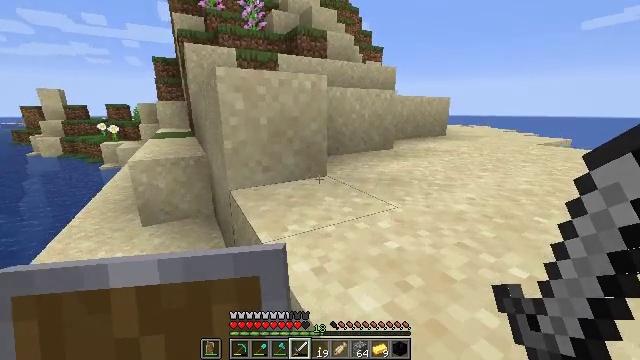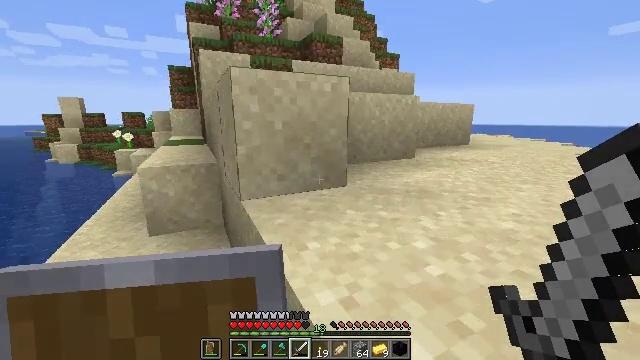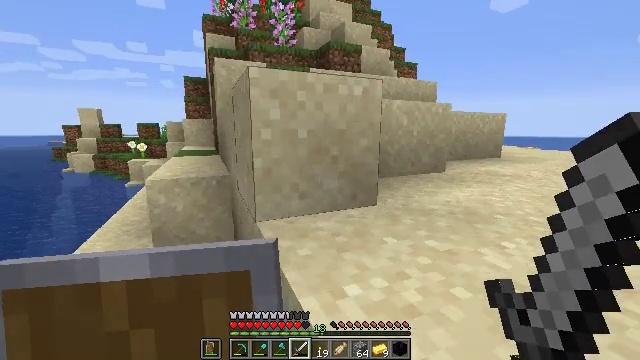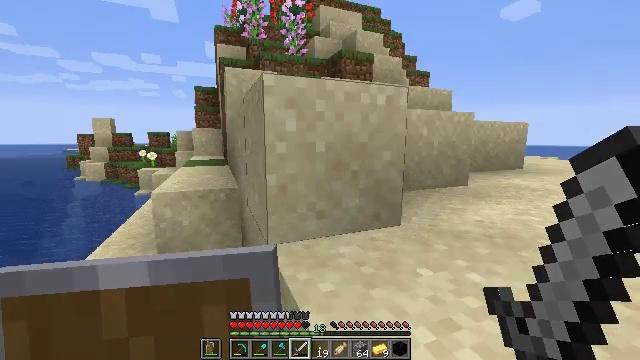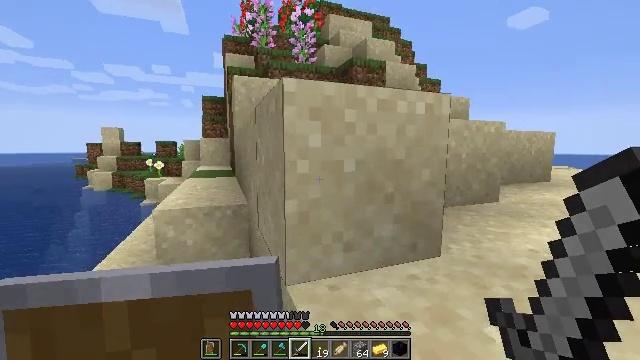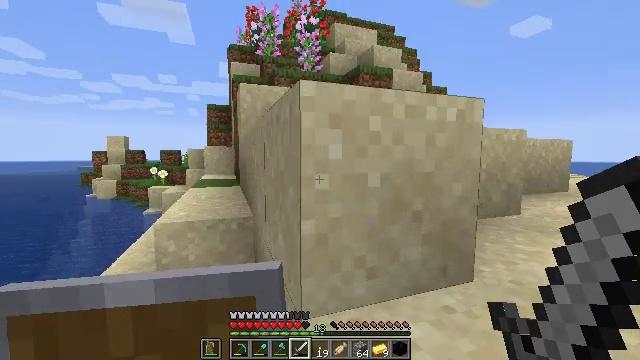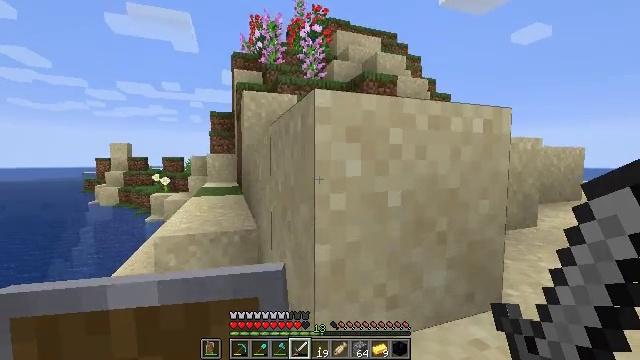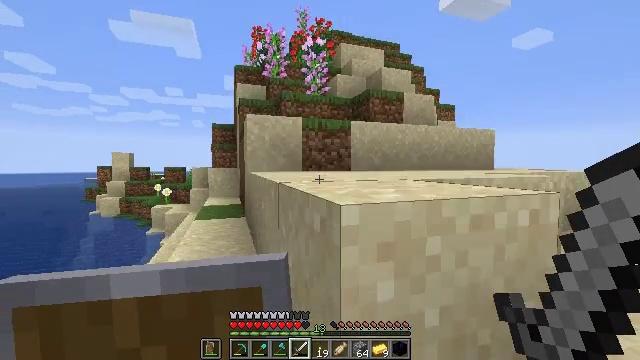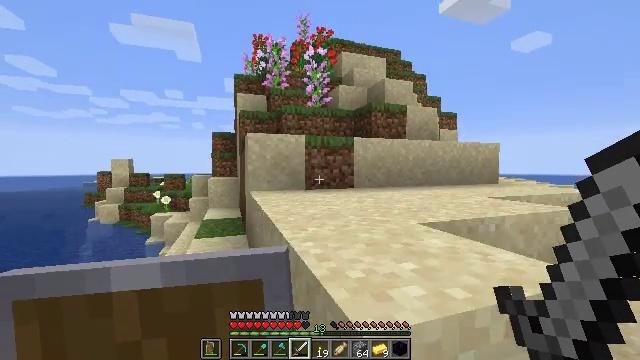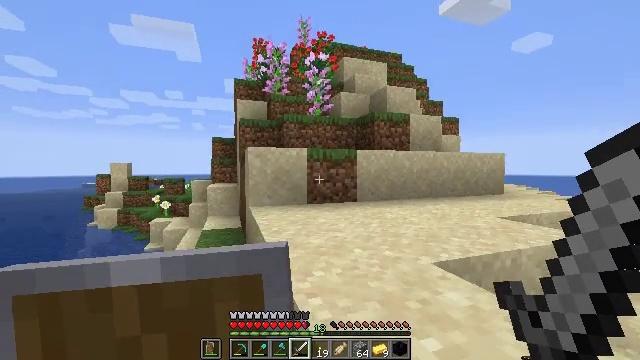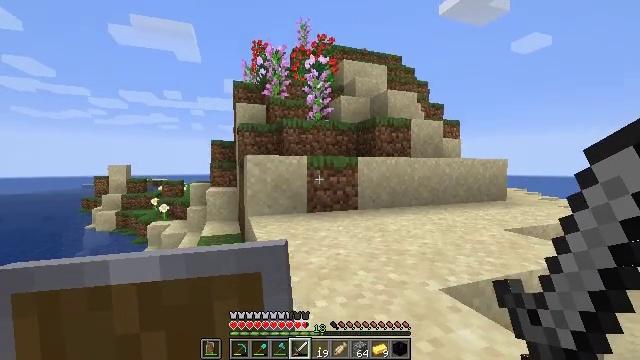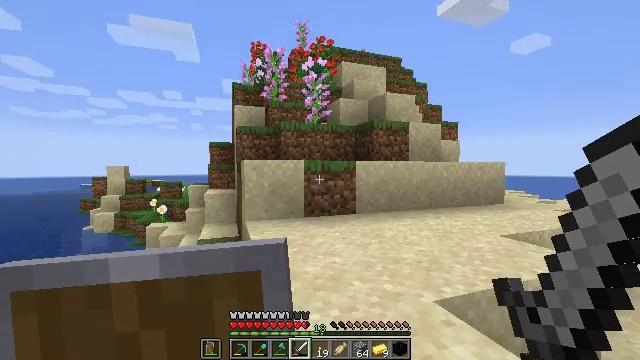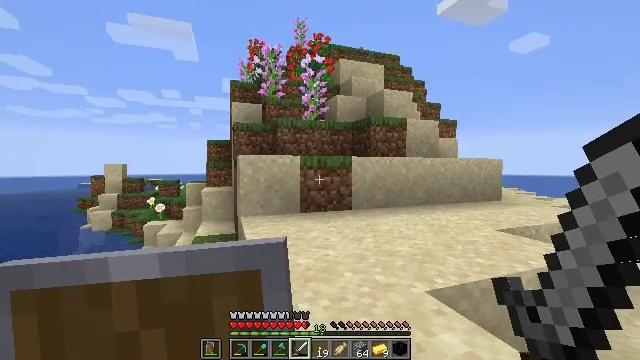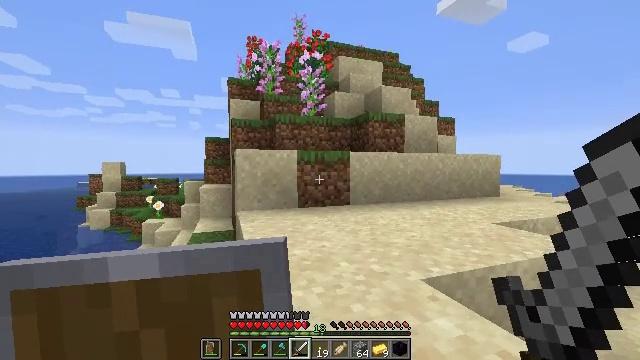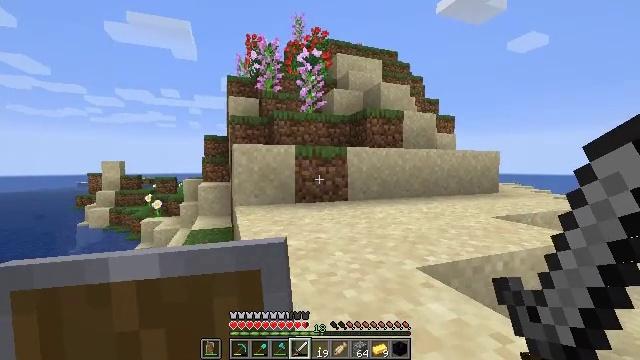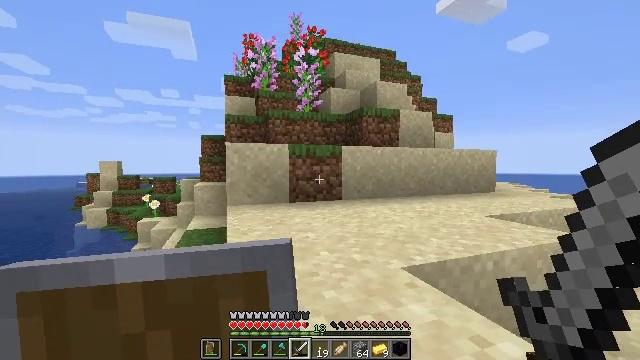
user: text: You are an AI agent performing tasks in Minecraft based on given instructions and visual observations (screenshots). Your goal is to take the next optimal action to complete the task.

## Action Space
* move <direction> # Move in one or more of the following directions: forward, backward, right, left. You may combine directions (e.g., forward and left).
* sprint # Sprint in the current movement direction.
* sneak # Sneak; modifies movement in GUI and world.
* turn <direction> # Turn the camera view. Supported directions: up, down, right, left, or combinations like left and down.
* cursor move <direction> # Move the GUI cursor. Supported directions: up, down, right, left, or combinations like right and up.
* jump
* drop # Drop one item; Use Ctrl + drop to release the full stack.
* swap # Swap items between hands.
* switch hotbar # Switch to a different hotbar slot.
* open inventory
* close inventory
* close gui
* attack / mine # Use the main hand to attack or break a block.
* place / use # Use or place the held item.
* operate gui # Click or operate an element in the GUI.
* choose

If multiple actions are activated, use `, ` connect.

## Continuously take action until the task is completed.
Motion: motion action
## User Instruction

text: Pick up the lilac.
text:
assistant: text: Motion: move forward, turn left and up
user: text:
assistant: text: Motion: move forward, turn left and up
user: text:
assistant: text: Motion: move forward, turn left and up
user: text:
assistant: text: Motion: move forward, turn left and up
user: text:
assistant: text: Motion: move forward, turn up
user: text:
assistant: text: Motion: move forward, turn up, jump
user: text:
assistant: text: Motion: move forward, jump
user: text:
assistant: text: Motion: move forward, jump
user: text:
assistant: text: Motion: move forward, jump
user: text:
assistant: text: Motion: move forward
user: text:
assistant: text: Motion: move forward and move right
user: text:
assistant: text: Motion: move forward and move right
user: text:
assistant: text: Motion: move forward and move right
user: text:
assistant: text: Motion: move forward and move right
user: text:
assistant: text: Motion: move forward and move right
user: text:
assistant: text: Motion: move forward and move right
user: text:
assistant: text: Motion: move forward and move right
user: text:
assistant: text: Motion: move forward and move right
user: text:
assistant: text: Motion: move forward and move right
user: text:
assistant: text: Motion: move forward and move right
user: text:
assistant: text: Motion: move forward, turn left
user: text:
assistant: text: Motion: move forward, turn left, jump
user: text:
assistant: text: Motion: move forward, turn left, jump
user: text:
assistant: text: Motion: move forward, turn left, jump
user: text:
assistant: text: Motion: move forward, jump
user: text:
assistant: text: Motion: move forward and move left
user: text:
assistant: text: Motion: move forward and move left
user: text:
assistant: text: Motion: move forward and move left
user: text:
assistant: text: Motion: move forward and move left, turn left
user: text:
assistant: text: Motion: move forward and move left, turn left